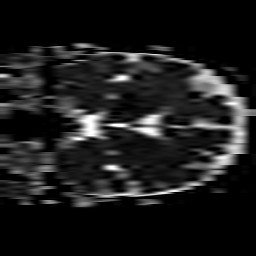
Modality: ADC
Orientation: coronal
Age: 64
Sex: female
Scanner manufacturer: philips
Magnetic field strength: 3 T
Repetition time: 3.99 s
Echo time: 0.06054 s